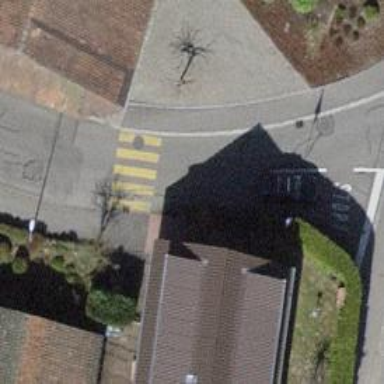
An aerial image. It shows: Uncontrolled zebra crossing on the road.